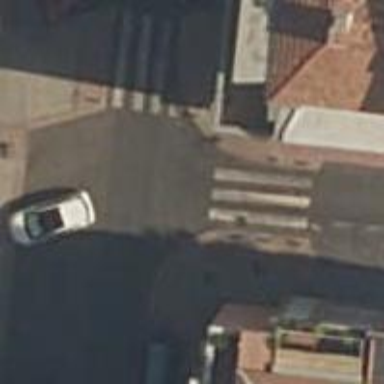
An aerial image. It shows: Uncontrolled road crossing.